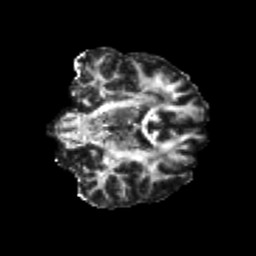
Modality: FA
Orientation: coronal
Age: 18
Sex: male
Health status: healthy
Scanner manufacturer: philips
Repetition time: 7.393 s
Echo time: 0.08599 s